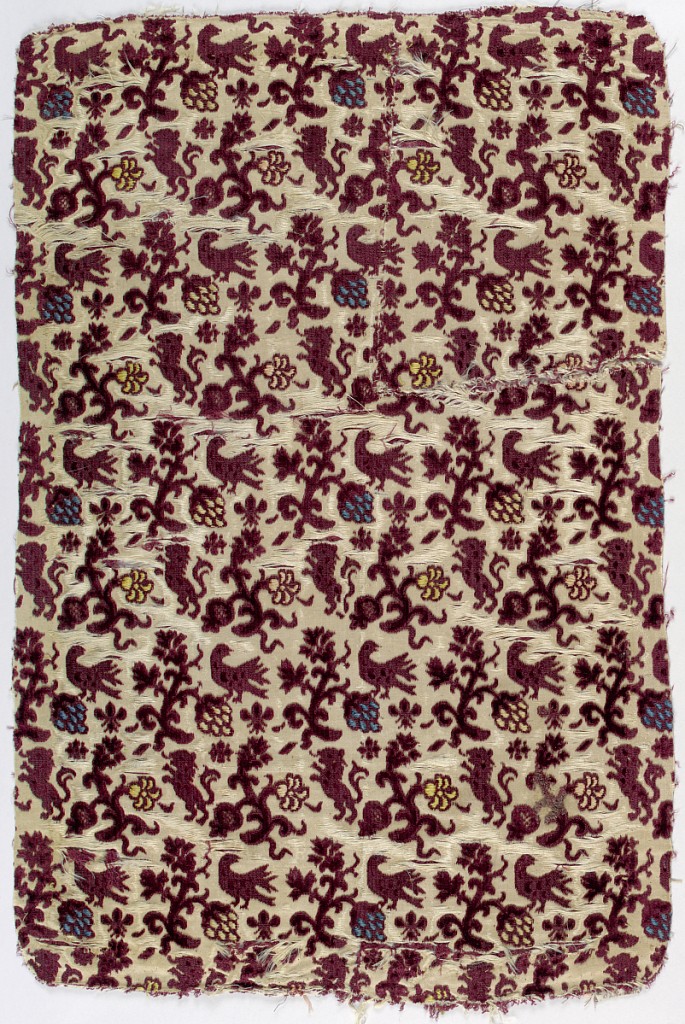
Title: Fragment
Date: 16th–17th century
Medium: silk Technique: raised supplementary warp pile in satin foundation (velvet); ciselé voided
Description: Cream-colored ground with pattern of pomegranate sprigs with rampant lions and birds.